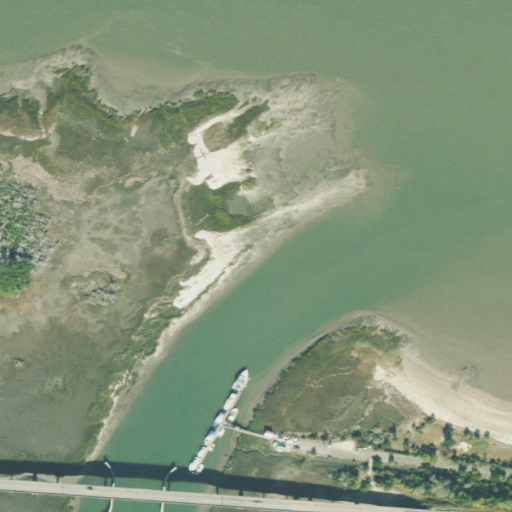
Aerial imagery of cape in Georgia named Goat Point containing open water, herbaceous wetlands, low intensity development, medium intensity development, evergreen forest, high intensity development, and open development